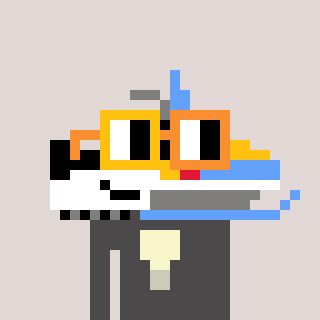
a pixel art character with square yellow and orange glasses, a snowmobile-shaped head and a grayscale-colored body on a warm background